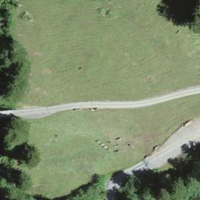
EUNIS habitat code: 23
Species observed at this site:
Petasites albus